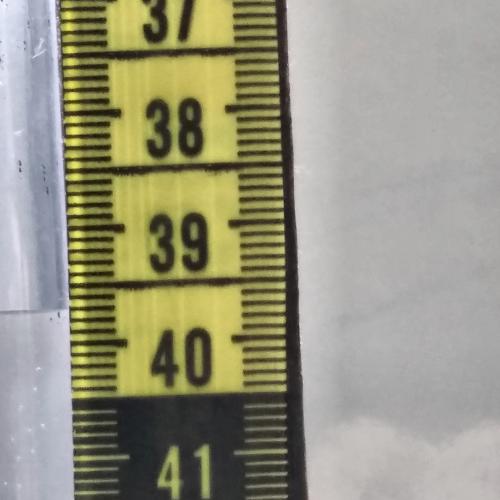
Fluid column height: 39.7 cm